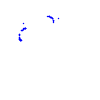
Particle: proton